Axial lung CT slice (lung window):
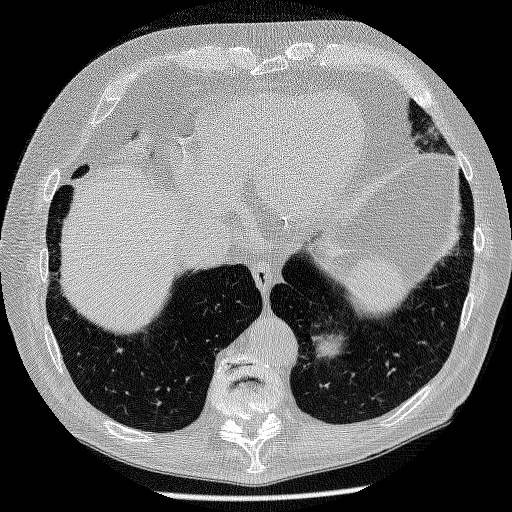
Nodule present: no